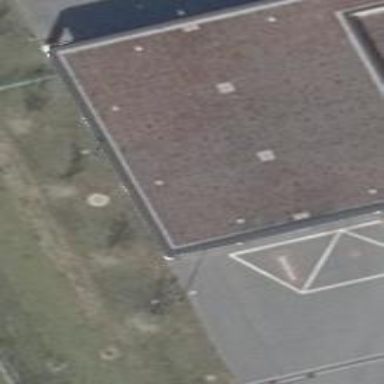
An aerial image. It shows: View of roof of building.